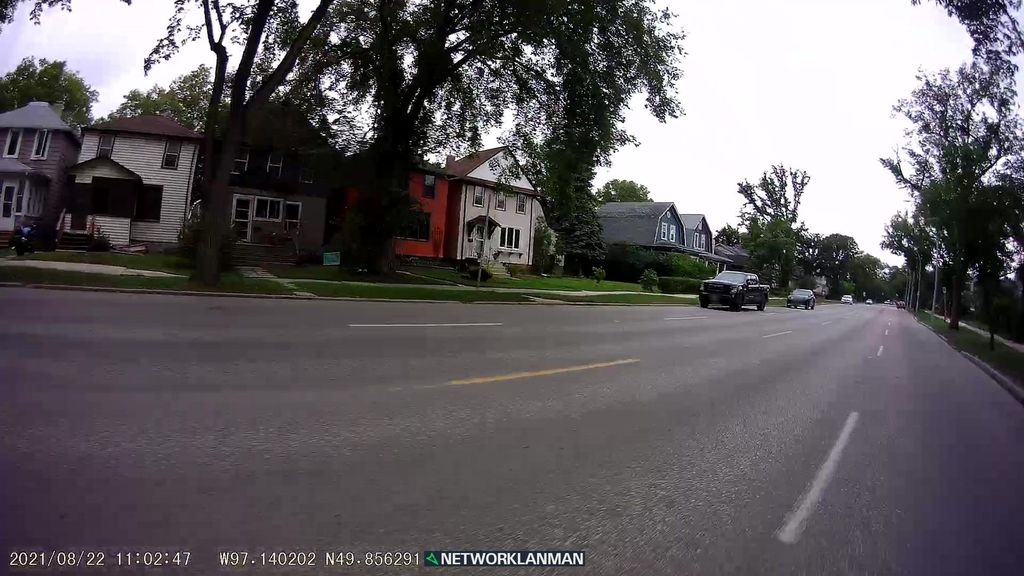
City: winnipeg